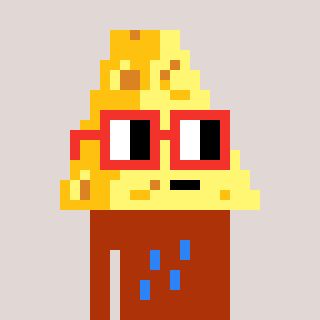
a pixel art character with square red glasses, a cheese-shaped head and a hotbrown-colored body on a warm background